Interaction volume radius: 5 \u00c5
Interaction volume height: 15 \u00c5
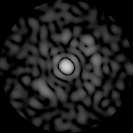
Disorder parameter: 0.8051